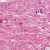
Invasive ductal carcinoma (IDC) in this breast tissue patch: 0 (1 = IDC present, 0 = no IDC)